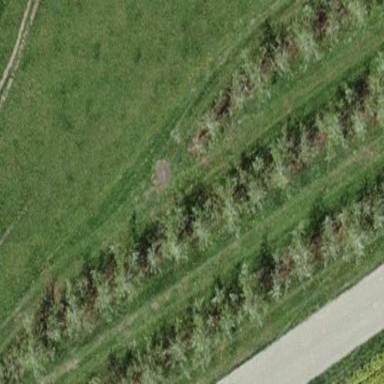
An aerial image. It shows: Orchard.